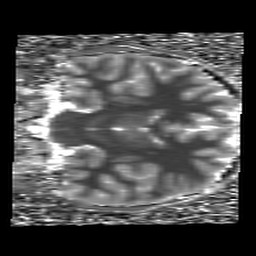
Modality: T1map
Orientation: coronal
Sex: female
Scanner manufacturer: siemens
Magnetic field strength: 3 T
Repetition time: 5 s
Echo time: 0.00368 s